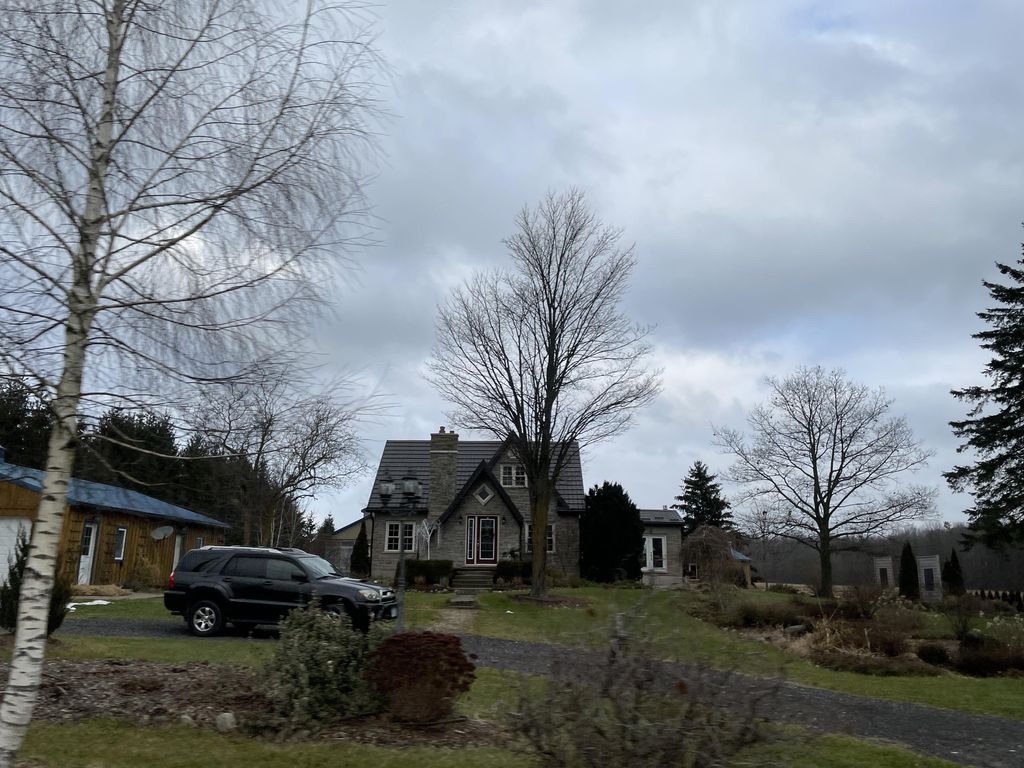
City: kitchener-waterloo